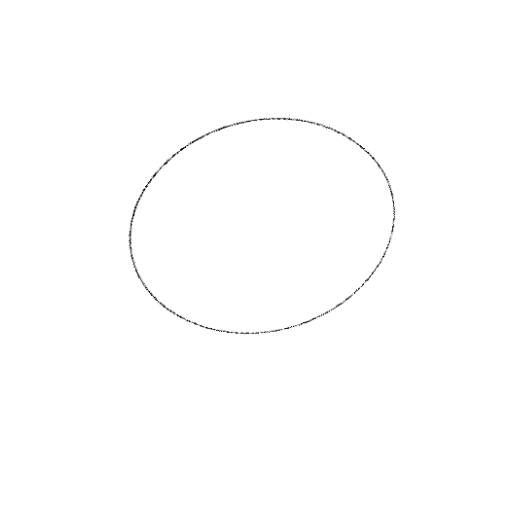
Crossing number: 0